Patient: sex F, age 68
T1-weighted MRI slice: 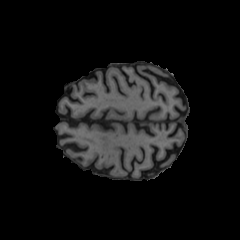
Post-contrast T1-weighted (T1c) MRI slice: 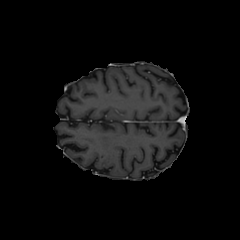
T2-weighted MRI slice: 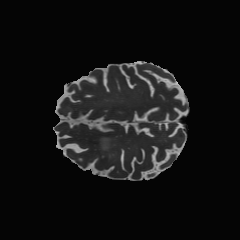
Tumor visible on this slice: yes
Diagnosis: Glioblastoma, IDH-wildtype
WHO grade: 4